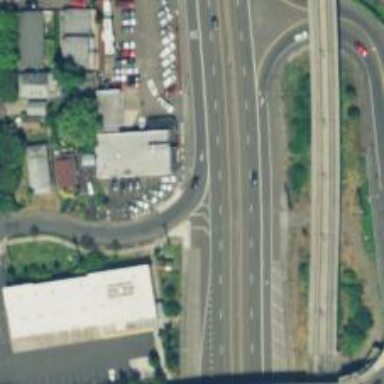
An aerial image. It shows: Trunk link highway.